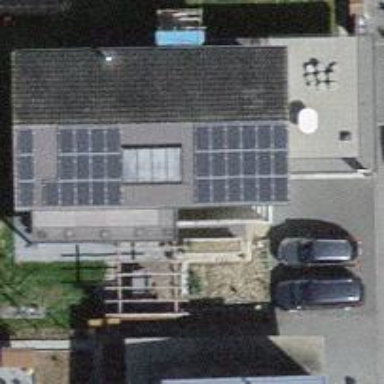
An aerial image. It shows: Solar power generator utilizing photovoltaic technology with solar photovoltaic panels.